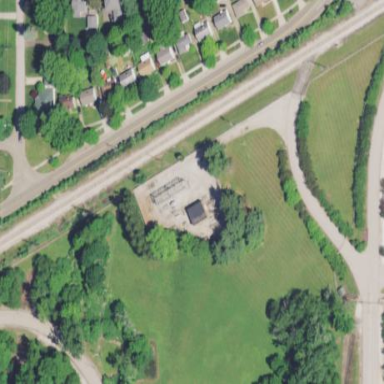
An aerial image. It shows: Distribution level power substation with chain link fence surrounding it.